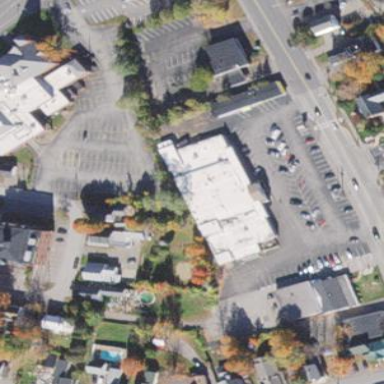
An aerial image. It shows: Building that houses supermarket.